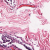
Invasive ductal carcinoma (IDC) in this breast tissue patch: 0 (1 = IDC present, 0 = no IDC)